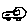
Label: car